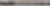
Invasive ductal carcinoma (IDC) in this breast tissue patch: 0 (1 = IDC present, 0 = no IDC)